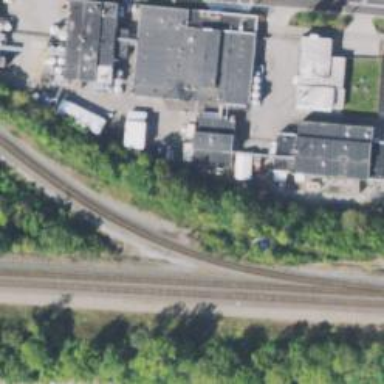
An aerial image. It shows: Railway tracks on embankment.